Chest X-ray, AP view. Patient: 53 years old, sex M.
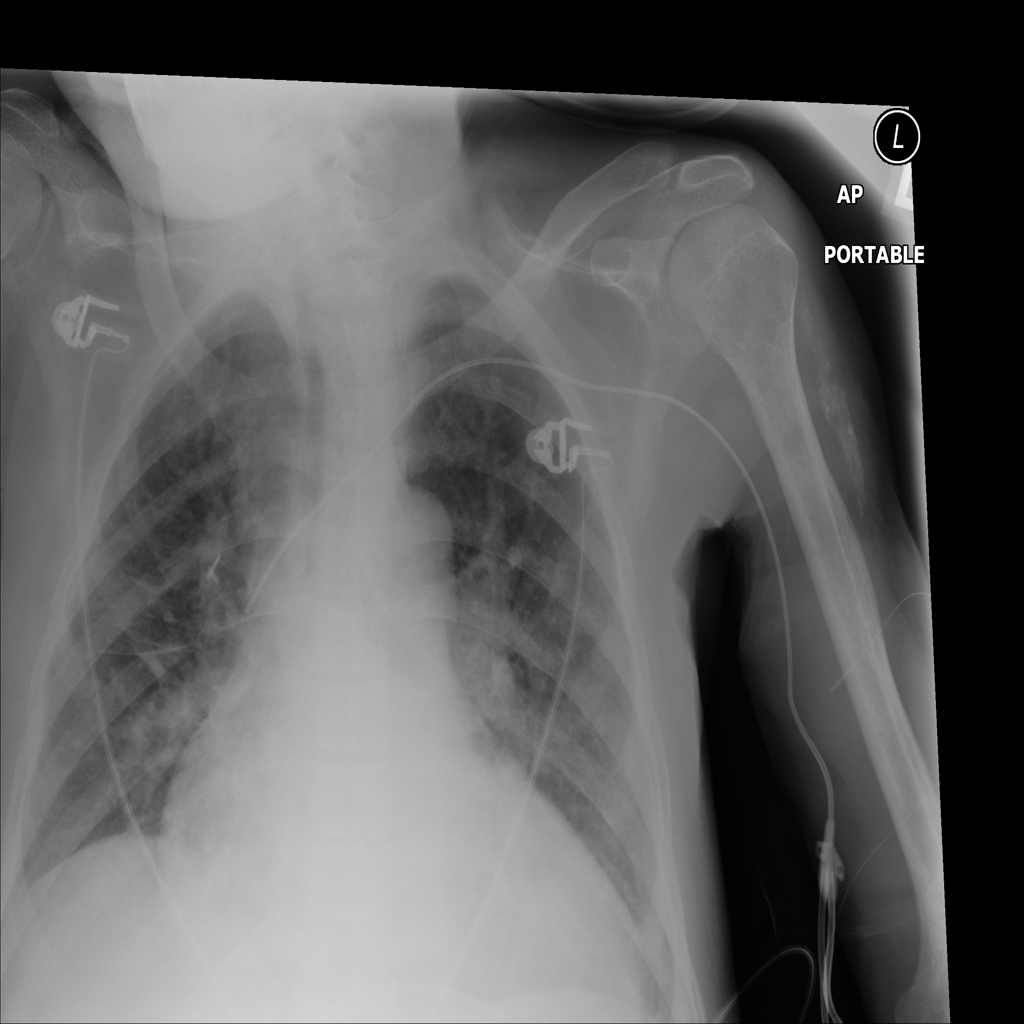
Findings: Cardiomegaly, Effusion